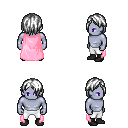
a pixel art fantasy rpg character, male body template, dark elf, purple skin, pink cape, white pants, white bangs hairstyle, black shoes, four views (front, back, left, right), 2x2 character sprite sheet, small pixel art, hard edges, no anti-aliasing